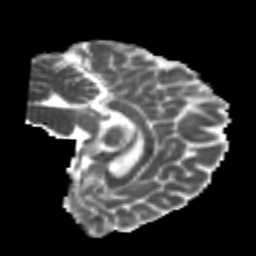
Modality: MD
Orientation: sagittal
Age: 25
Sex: female
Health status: healthy
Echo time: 0.074 s